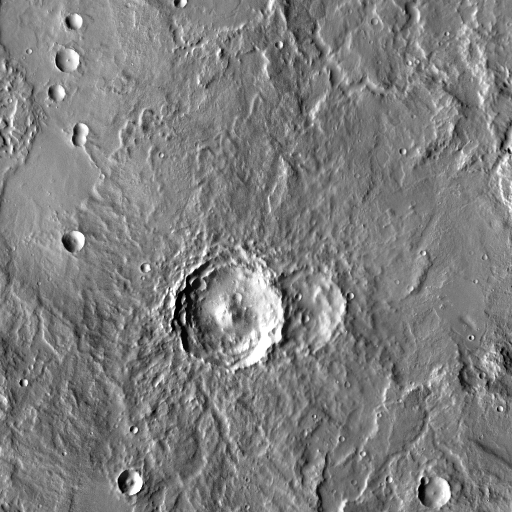
Crater classes present: Background, Other, Layered, Buried, Secondary